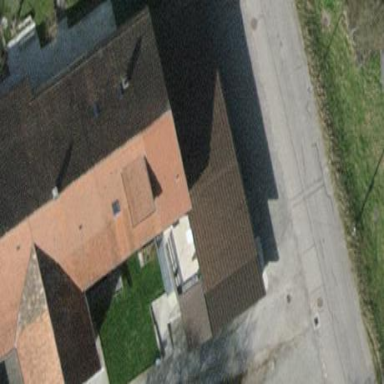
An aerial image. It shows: View of roof of building.